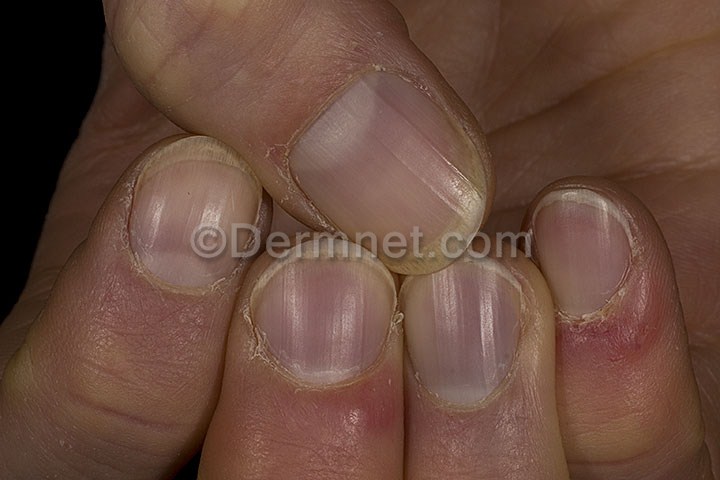
Disease: Lupus and other Connective Tissue diseases